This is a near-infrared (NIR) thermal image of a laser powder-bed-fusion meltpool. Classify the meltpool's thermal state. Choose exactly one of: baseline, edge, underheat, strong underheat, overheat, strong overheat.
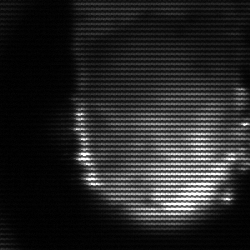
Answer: baseline